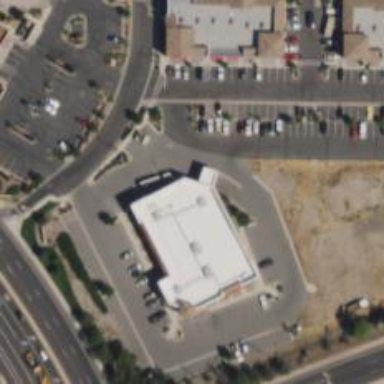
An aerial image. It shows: Pharmacy providing healthcare services.